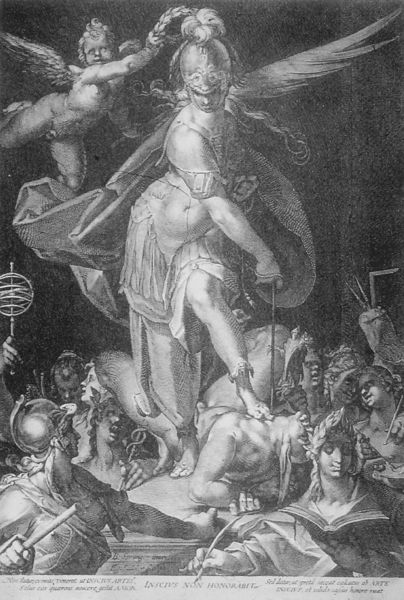
Titel: Epitaph des Goldschmieds Nicolaus Müller
Künstler: Bartholomäus Spranger
Institution: Prag, Nationalgalerie
Schlagwörter: feder, flügel, gemälde, umhang, köpfe, zeichnung, engel, putte, schrift, grafik, schlacht, soldaten, inschrift, antike, schwarzweiß, uniform, soldat, kugel, degen, helm, lorbeerkranz, triumph, schriftrolle, speer, töten, luzifer, michael, köüfe, st. georg